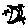
Label: moon